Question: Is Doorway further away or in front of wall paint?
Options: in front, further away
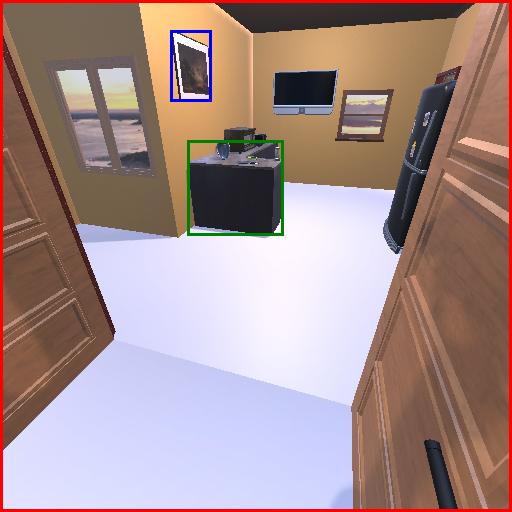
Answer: in front